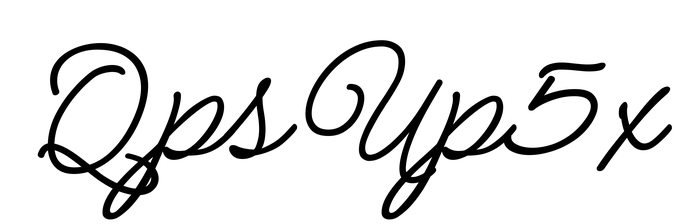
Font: MeowScript-Regular